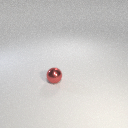
small red metal sphere